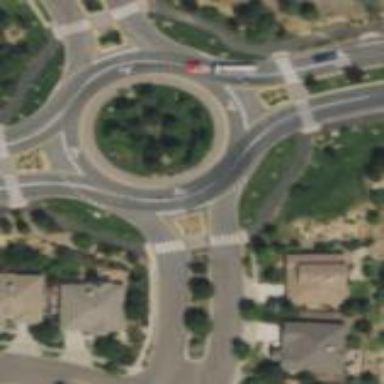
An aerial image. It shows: Secondary road with roundabout. The road includes lane designated for bicycles.